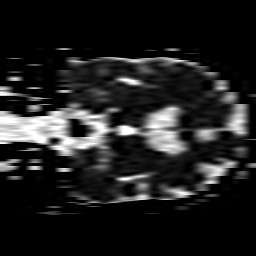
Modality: ADC
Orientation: coronal
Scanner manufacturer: philips
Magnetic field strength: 1.5 T
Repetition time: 3.106 s
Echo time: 0.06241 s